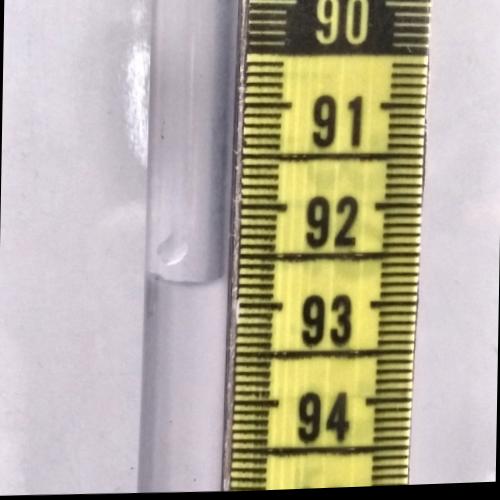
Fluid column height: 92.8 cm